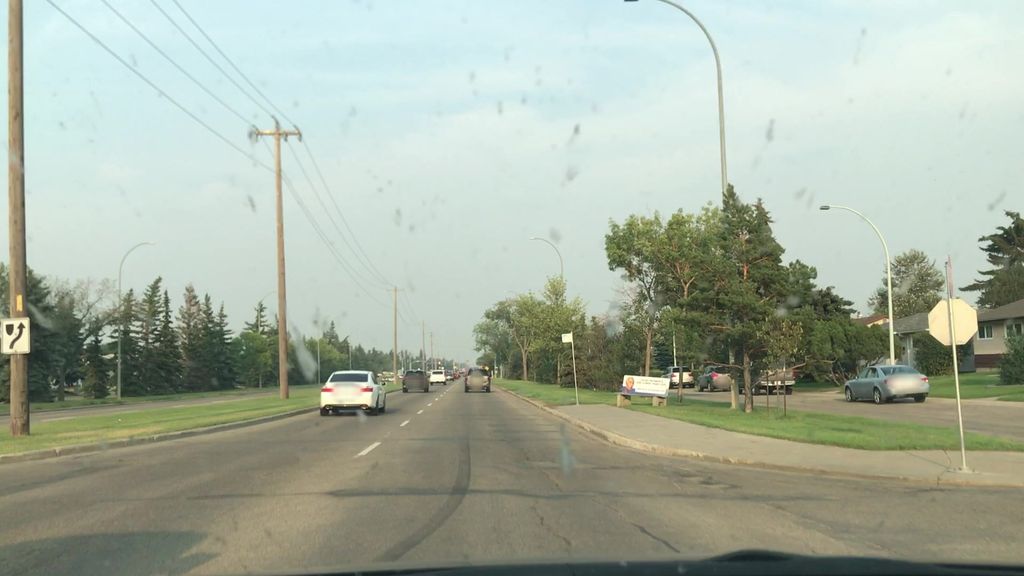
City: edmonton